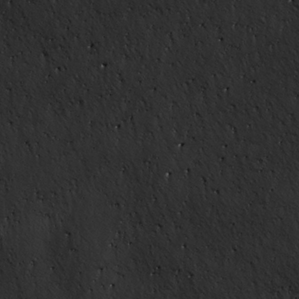
Label: non_frost